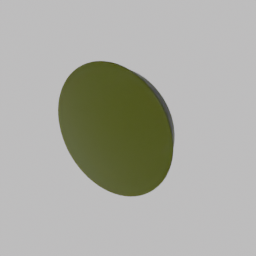
Label: tools